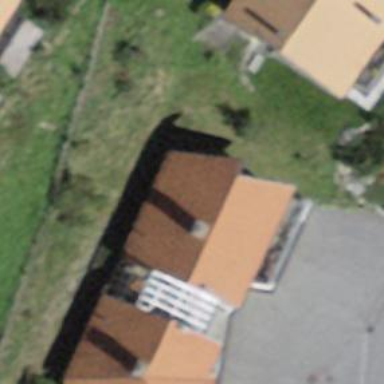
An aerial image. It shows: Building with gabled roof oriented along its length.